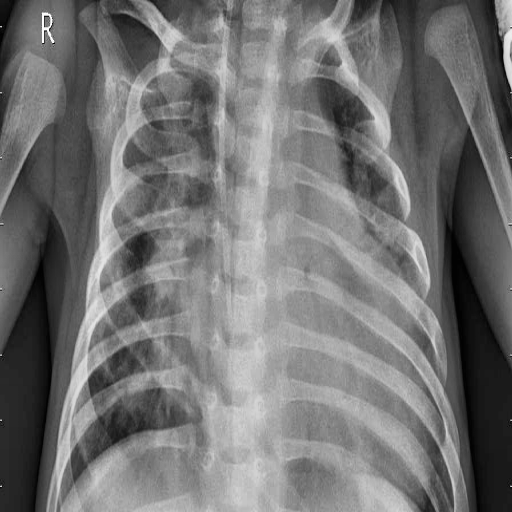
Finding: PNEUMONIA